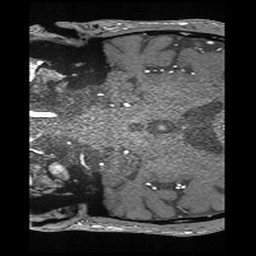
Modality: angio
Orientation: coronal
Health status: ill
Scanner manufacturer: siemens
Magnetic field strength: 3 T
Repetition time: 0.02 s
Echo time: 0.0033 s